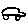
Label: car